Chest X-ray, AP view. Patient: 49 years old, sex M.
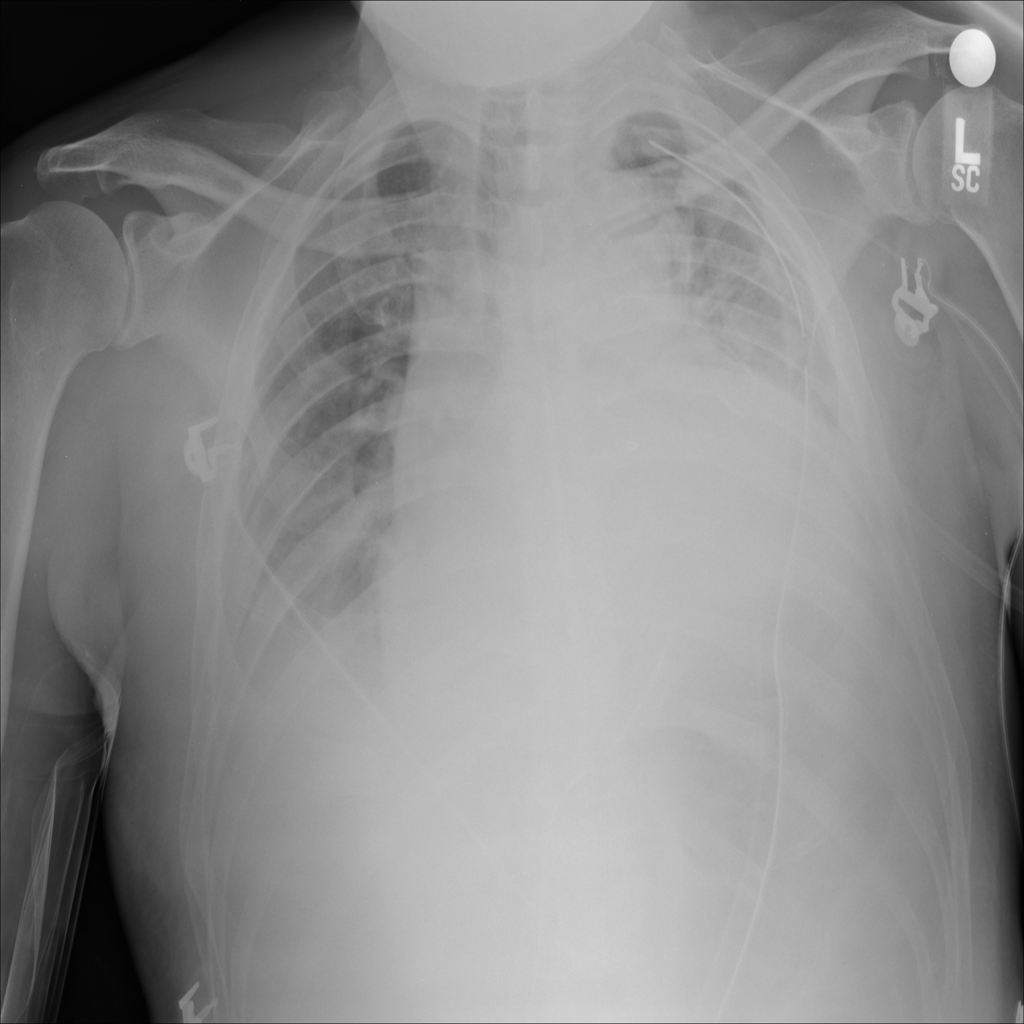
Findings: No Finding